Field crop: maize
Growth stage: 1
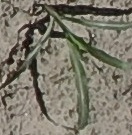
Species: sorghum